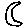
Label: moon